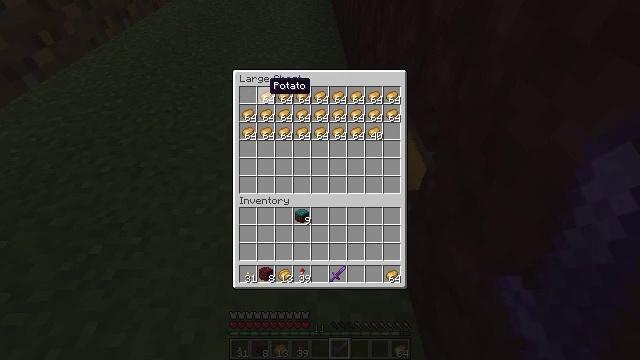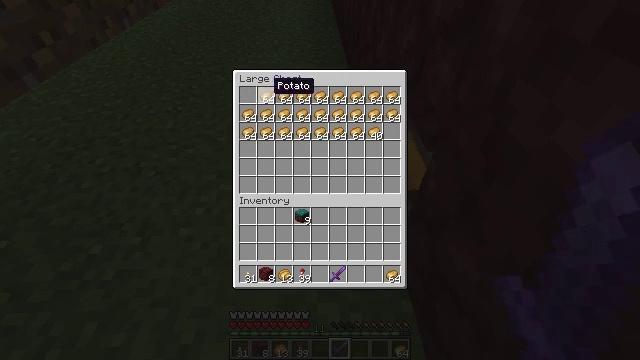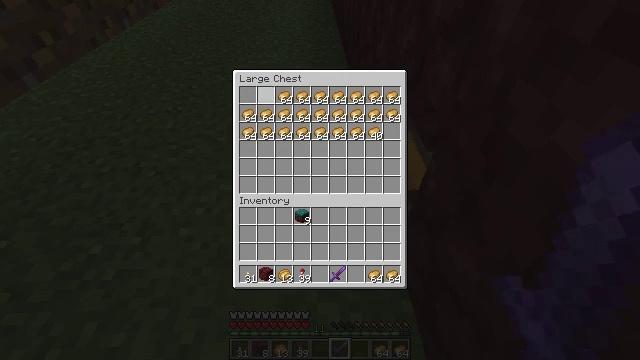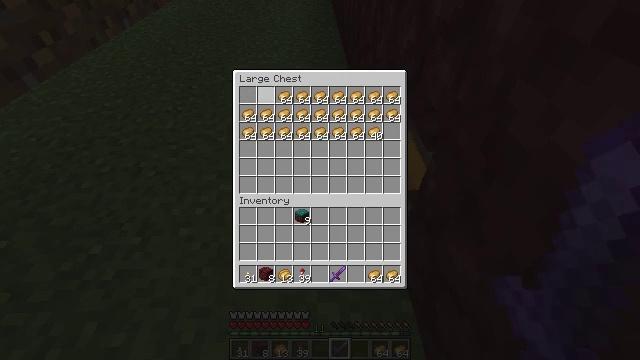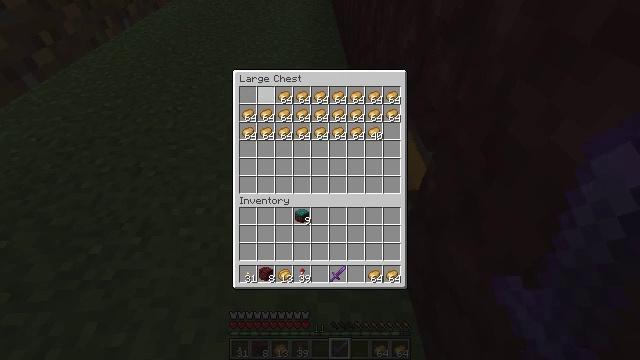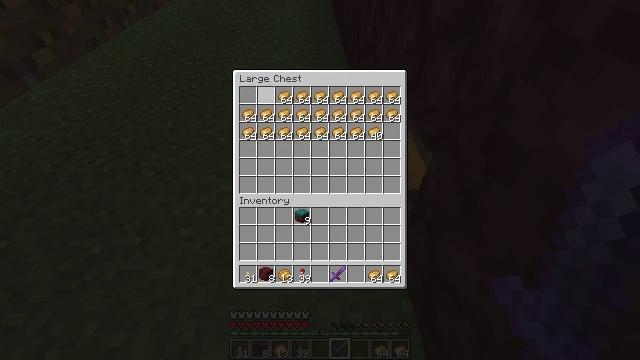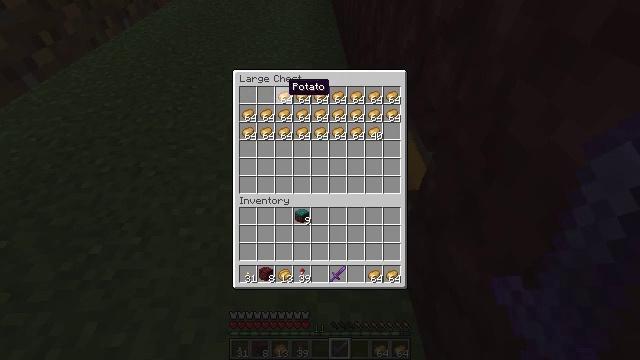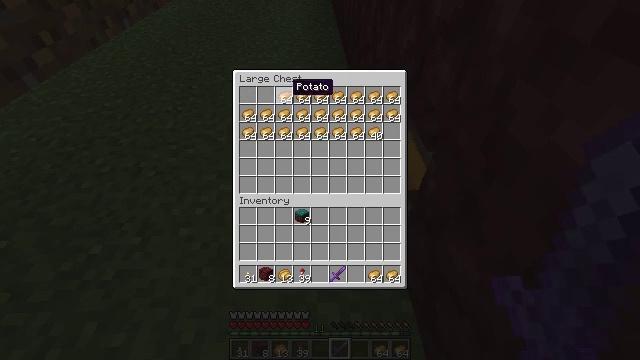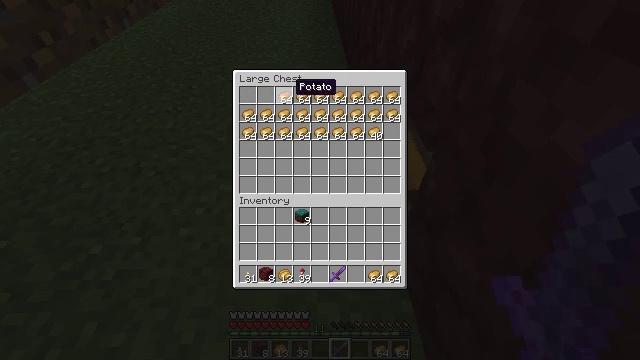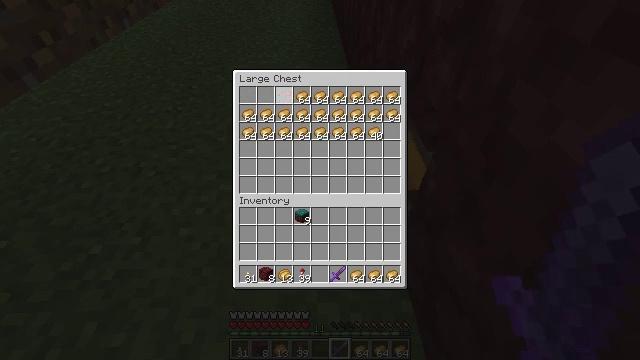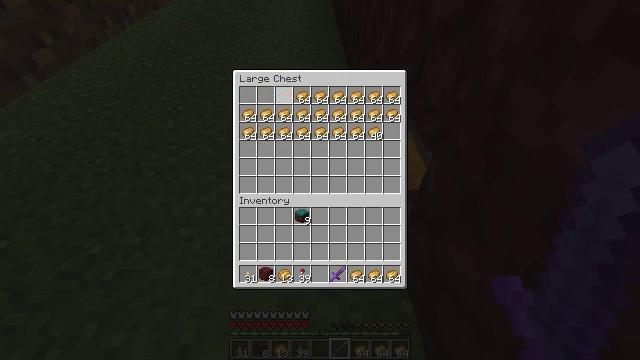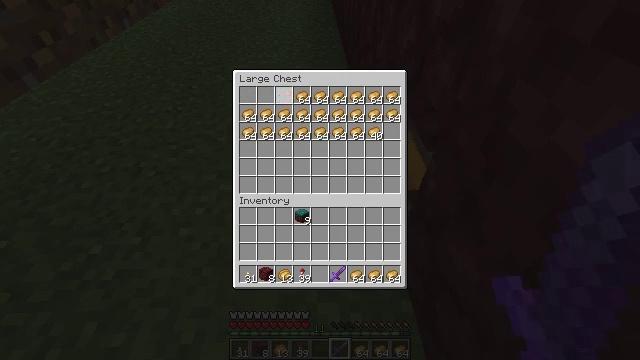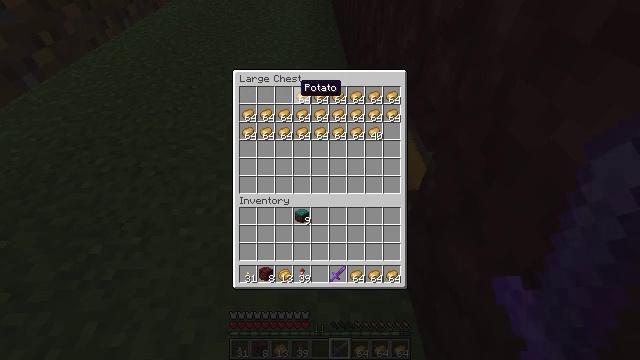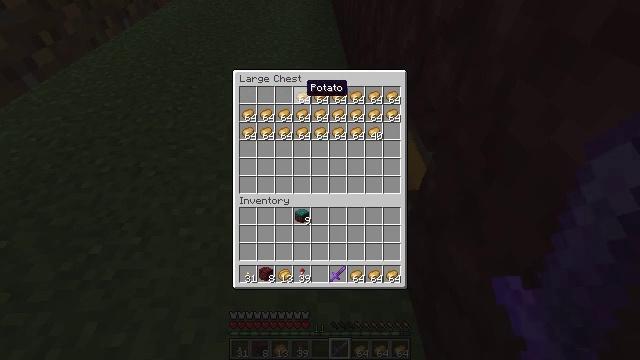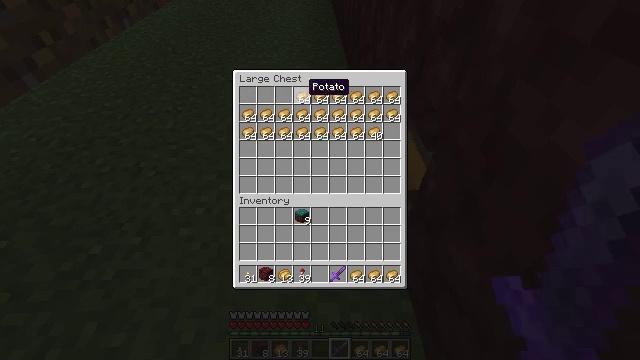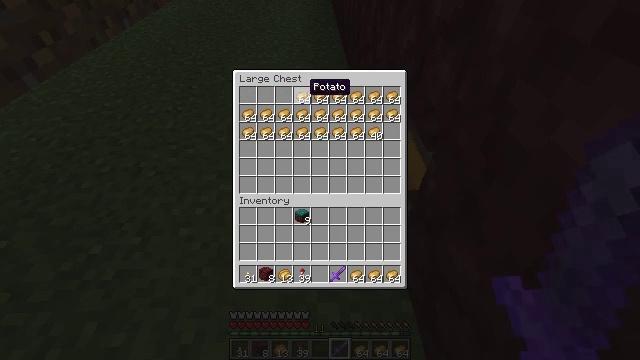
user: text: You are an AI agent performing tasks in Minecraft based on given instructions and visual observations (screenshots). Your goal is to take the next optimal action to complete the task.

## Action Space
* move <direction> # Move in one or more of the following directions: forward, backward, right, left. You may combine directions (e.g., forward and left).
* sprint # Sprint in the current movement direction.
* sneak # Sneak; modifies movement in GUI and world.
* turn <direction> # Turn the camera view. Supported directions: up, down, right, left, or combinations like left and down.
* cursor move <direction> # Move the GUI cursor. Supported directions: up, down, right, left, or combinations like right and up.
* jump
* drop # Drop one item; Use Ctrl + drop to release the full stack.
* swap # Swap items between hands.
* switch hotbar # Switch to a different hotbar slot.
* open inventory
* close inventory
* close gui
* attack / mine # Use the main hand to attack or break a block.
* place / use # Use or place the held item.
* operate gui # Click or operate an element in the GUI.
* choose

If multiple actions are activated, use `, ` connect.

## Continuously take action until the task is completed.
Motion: motion action
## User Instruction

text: craft item air
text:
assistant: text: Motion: sneak
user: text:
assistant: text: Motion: sneak, choose
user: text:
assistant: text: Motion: sneak, choose
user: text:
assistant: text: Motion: sneak, choose
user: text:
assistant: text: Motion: sneak
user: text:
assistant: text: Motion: sneak, cursor move right
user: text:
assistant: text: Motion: sneak
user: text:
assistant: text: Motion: sneak
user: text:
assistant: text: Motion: sneak, choose
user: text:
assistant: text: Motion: sneak, choose
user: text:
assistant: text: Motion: sneak, choose
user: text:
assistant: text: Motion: sneak
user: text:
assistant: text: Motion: sneak
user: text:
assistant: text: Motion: sneak
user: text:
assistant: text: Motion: sneak
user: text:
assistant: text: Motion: sneak, choose
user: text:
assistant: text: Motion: sneak, choose
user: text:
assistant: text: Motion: sneak
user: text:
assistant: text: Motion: sneak, cursor move right
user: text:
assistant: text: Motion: sneak
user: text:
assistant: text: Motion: sneak, choose
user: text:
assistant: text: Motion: sneak, choose
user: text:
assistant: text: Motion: sneak, choose
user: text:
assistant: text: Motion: sneak
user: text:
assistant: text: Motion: sneak, cursor move right
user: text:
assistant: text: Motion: sneak
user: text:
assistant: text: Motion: sneak, choose
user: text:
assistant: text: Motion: sneak, choose
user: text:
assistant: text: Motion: sneak, choose
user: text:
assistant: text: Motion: sneak